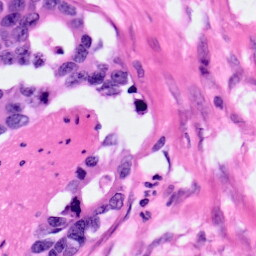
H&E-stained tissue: Pancreatic